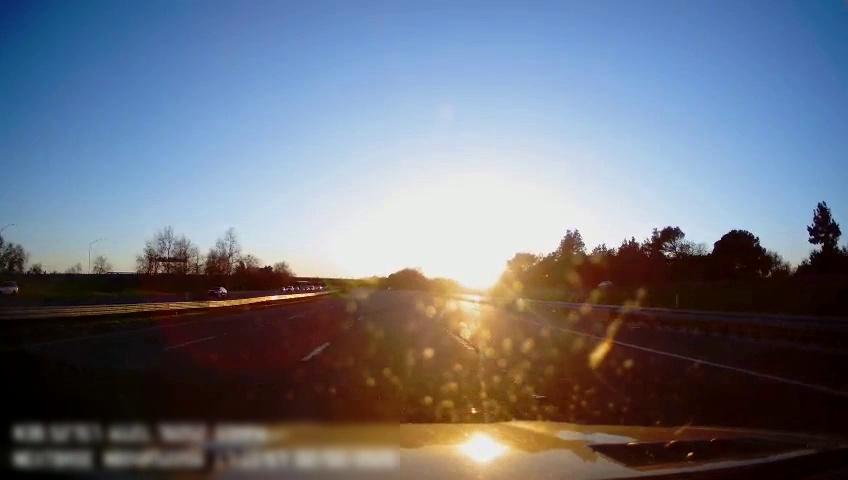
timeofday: Day
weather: Sunny
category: Drivable Space
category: Drivable Space
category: Vehicles | SUV
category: Vehicles | Car
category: Vehicles | Car
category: Lanes | Alternate Lane
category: Lanes | Alternate Lane
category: Lanes | Current Lane
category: Lanes | Current Lane
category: Lanes | Alternate Lane